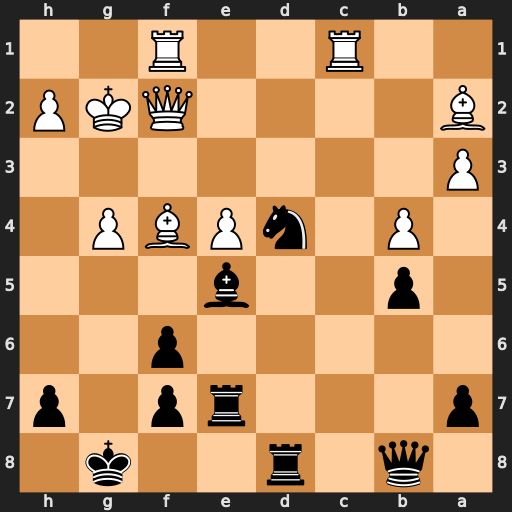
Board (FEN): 1q1r2k1/p3rp1p/5p2/1p2b3/1P1nPBP1/P7/B4QKP/2R2R2
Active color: b
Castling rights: -
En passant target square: -
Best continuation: Bxf4 Qxf4 Qxf4 Rxf4 Ne2